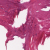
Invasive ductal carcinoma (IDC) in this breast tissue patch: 0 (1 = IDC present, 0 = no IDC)